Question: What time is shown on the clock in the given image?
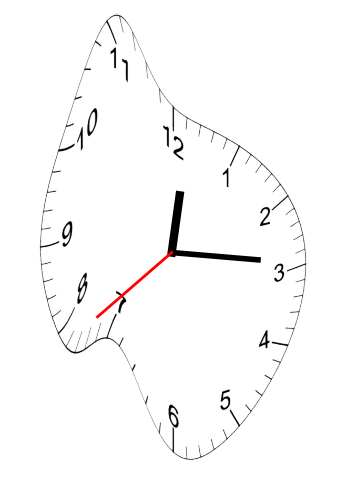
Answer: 12:14:38